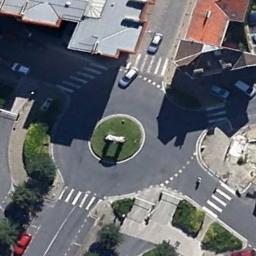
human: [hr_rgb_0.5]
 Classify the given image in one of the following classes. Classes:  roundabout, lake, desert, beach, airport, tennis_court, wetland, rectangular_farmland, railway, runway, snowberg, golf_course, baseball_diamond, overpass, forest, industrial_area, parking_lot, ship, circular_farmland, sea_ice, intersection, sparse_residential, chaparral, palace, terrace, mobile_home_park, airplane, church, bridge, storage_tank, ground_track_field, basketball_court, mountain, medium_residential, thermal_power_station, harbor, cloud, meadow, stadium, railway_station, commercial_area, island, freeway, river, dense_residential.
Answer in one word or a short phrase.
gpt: roundabout